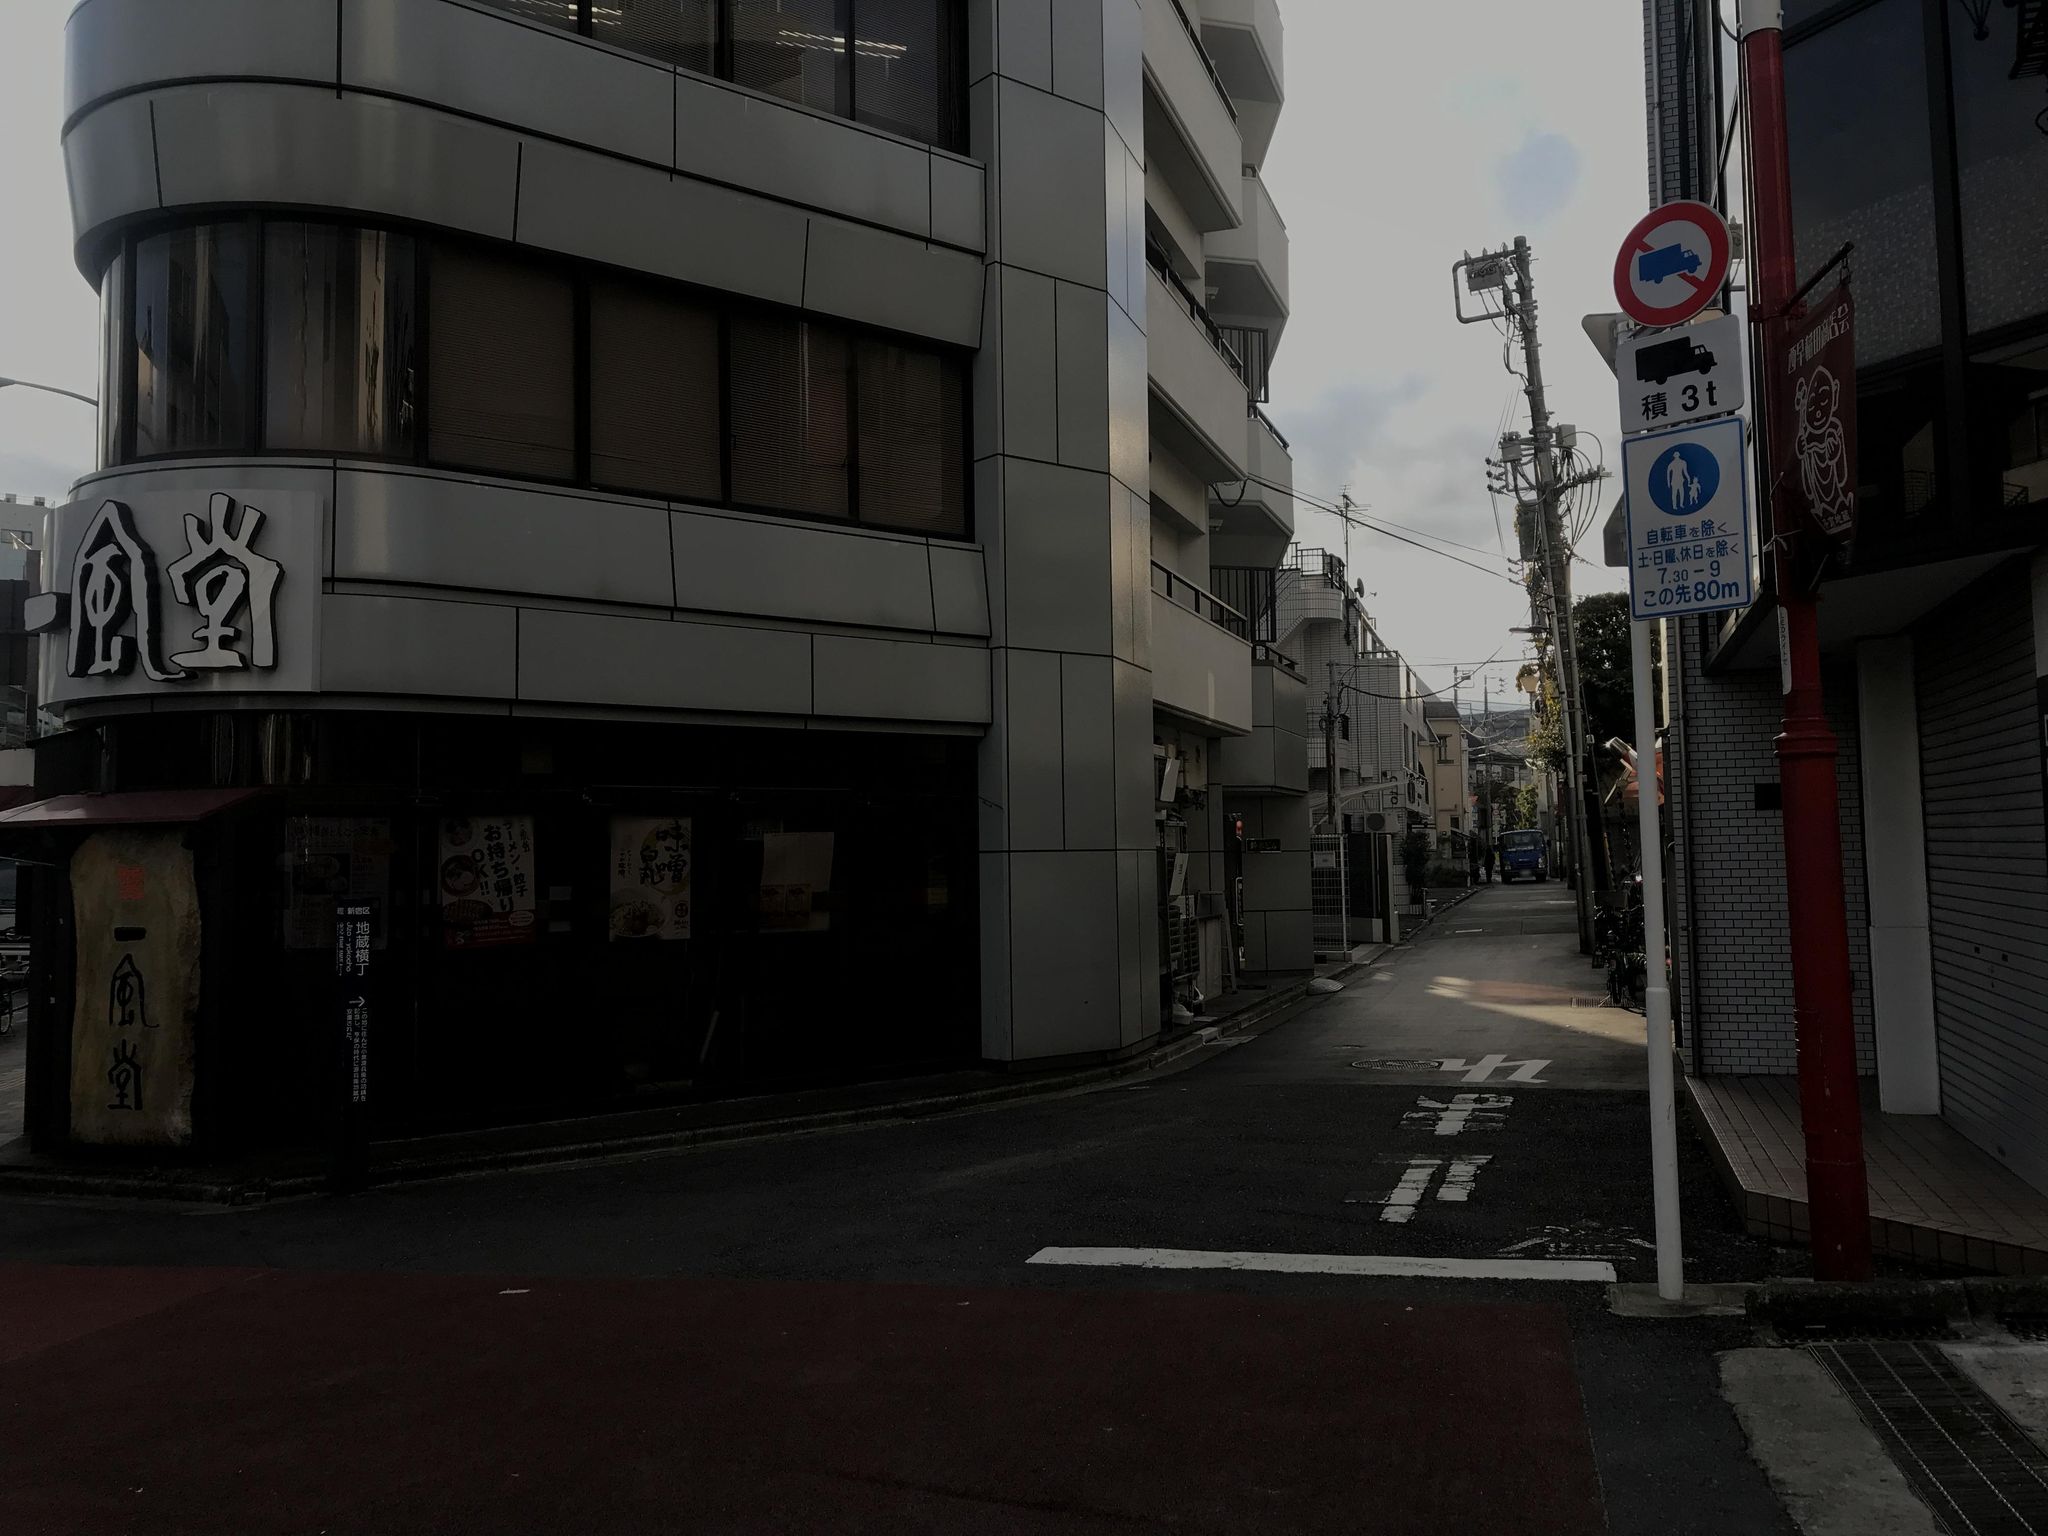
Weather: clear
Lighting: day
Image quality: good
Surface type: walking surface
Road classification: residential
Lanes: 2
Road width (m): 2.0
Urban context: urban centre
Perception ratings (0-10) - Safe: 5.55, Lively: 8.51, Beautiful: 2.11, Boring: 0.8, Depressing: 5.29, Wealthy: 4.53